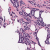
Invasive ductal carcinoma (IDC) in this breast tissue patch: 1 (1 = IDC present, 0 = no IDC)